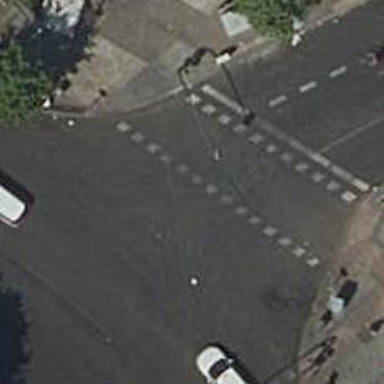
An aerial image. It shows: Road with traffic signals and zebra crossing with traffic signals.